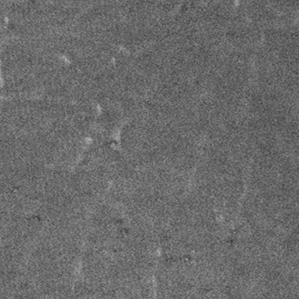
Label: frost